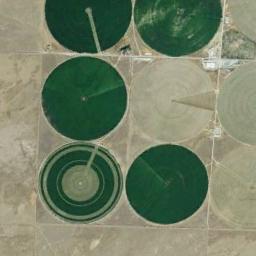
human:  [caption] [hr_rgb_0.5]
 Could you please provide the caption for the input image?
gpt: Some green circle farmland are in the bare land .

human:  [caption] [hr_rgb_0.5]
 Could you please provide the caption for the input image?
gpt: Several green circular farmlands and several khaki circular farmlands are on the wasteland .

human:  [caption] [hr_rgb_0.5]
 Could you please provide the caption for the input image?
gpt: There are round fields on the right .

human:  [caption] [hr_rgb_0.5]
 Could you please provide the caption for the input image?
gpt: Several neatly arranged green and ocher circular farmland .

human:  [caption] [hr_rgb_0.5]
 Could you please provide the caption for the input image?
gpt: There are some circular farmlands of the same size arranged neatly .